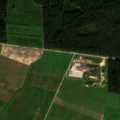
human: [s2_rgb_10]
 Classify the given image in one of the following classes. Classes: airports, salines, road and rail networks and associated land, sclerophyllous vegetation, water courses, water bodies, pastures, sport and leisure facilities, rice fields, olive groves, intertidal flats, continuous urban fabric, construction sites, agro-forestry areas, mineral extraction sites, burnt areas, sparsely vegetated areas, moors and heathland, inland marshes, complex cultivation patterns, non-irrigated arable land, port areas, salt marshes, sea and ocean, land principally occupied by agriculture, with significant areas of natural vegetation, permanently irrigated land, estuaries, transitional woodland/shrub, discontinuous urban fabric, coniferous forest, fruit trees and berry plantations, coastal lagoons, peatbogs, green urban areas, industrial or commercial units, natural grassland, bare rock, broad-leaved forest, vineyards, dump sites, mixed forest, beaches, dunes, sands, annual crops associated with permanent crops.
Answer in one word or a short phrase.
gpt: non-irrigated arable land, pastures, coniferous forest, mixed forest, transitional woodland/shrub